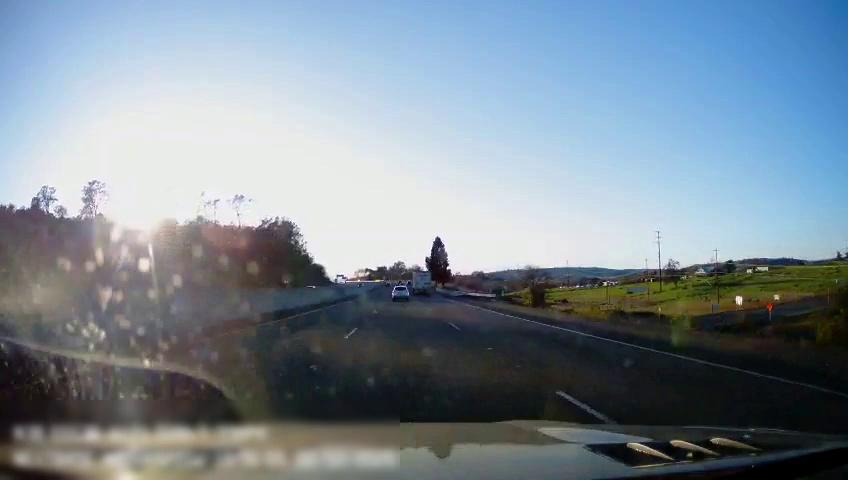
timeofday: Day
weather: Sunny
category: Drivable Space
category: Vehicles | SUV
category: Vehicles | Other LV
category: Lanes | Current Lane
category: Lanes | Current Lane
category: Lanes | Alternate Lane
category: Lanes | Alternate Lane